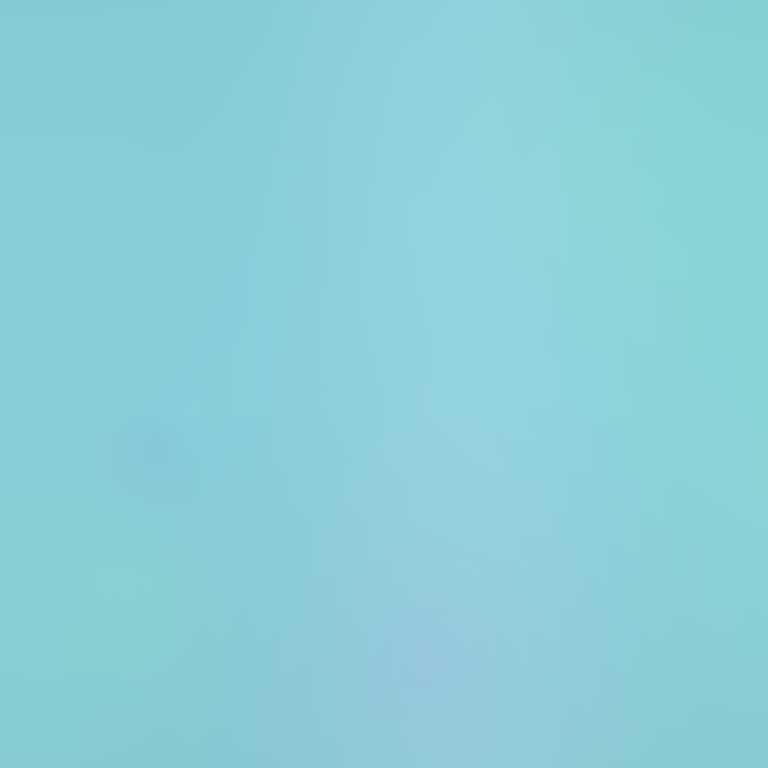
Abstract light effect, smooth gradient from soft teal to light blue, calm atmosphere, diffuse light, no room, no furniture, no objects.